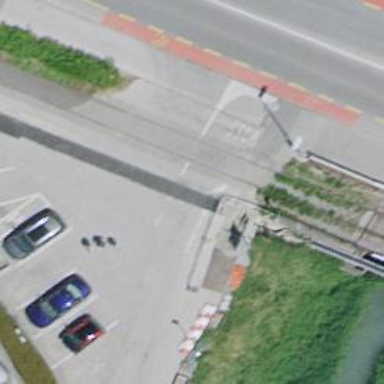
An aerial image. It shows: Unclassified asphalt road with separate sidewalk.